This time-frequency spectrogram was computed from a bearing vibration snapshot; brighter regions carry more energy. What is the most likely bearing condition (normal, inner_race, outer_race, ball)?
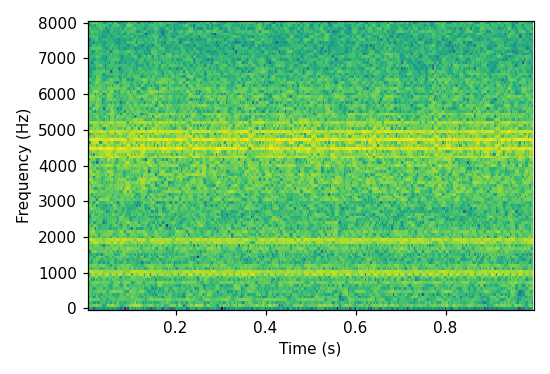
Answer: outer_race